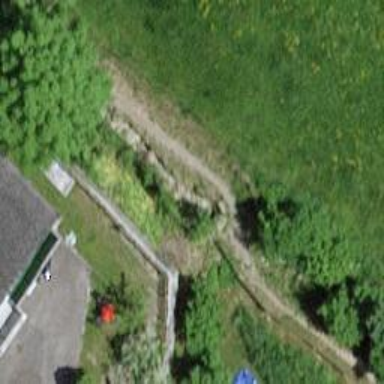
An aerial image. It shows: Paved path on bridge.